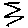
Label: zigzag